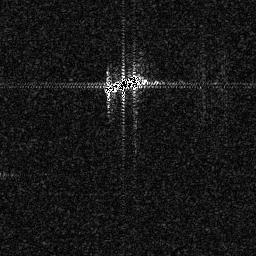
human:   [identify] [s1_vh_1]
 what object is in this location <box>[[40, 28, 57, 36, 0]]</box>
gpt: <ref>1 medium ship at the center</ref>